Interaction volume radius: 5 \u00c5
Interaction volume height: 20 \u00c5
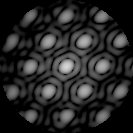
Disorder parameter: 0.08407